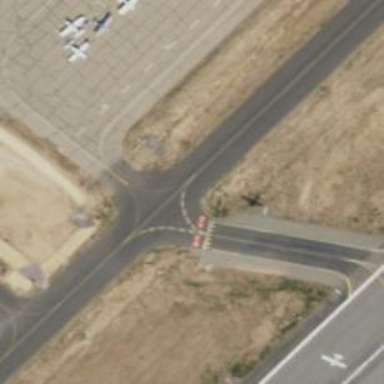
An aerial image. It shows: View of taxiway at the airport.